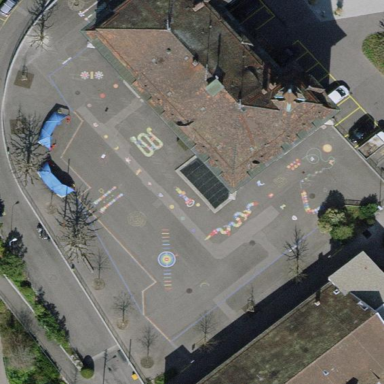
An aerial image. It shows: Schoolyard designated as leisure land.